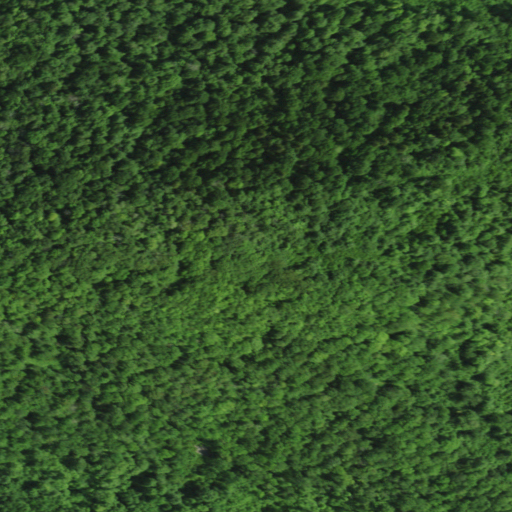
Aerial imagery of mountain in New York named Sugarloaf Mountain containing deciduous forest, evergreen forest, shrub, and mixed forest